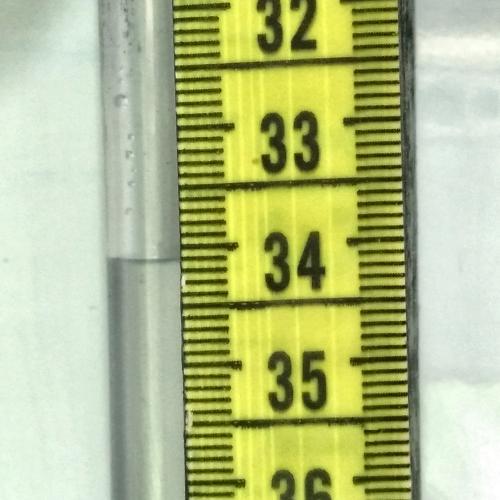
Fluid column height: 34.1 cm